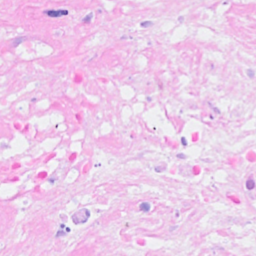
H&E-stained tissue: Breast